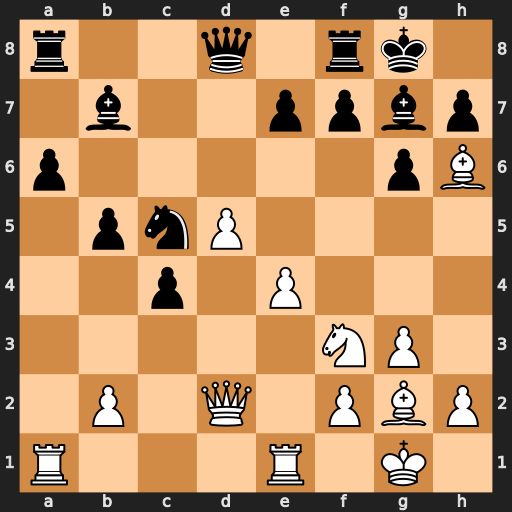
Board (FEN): r2q1rk1/1b2ppbp/p5pB/1pnP4/2p1P3/5NP1/1P1Q1PBP/R3R1K1
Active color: w
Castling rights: -
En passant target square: -
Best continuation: Bxg7 Kxg7 Qd4+ f6 Qxc5